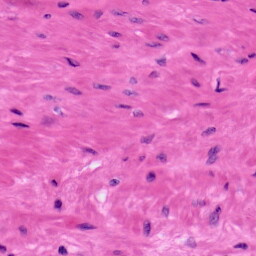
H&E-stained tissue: Prostate